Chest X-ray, AP view. Patient: 42 years old, sex M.
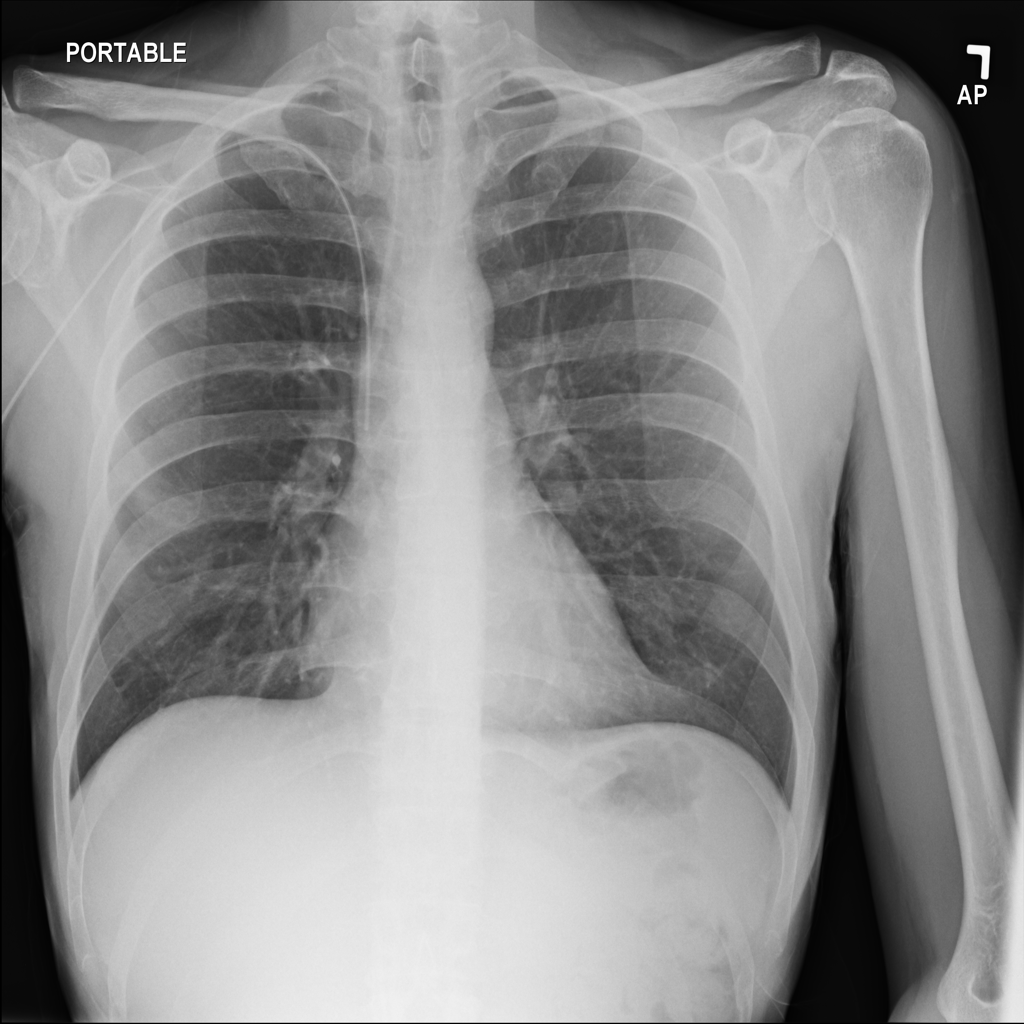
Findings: No Finding